Question: I have written a function to calculate distance and reflect in a textview in list view. Now this is giving Array Index Out Of Bounds Exception. What might be the fault here.? Because the rest of the code used to give results earlier, but after adding this function, this app is crasing.
'''
public class Route extends Activity
{
ImageView exit, home, liveview, pinmap;
ArrayList<String> tolist;
ArrayList<String> distancelist;
List<String> greenl,bluel,redl,yellowl;
ListView list;
String Source,Destination;
Myadapter adapter;
MyDataBase mdb;
Integer[] dis=new Integer[97];
Integer[] disbetween=new Integer[97];
Boolean b=true;
Location mySourceLocation,myTargetLocation;
@Override
protected void onCreate(Bundle savedInstanceState) {
super.onCreate(savedInstanceState);
setContentView(R.layout.routemap);
list=(ListView) findViewById(R.id.listView1);
tolist=new ArrayList<String>();
distancelist=new ArrayList<String>();
mdb=new MyDataBase(this);
mdb.open();
mySourceLocation=new Location("");
myTargetLocation=new Location("");
String[] stops = {
"Bangalore International Exhibition Center", "Jindal", "Manjunathnagar", "Nagasandra", "Dasarahalli", "Jalahalli", "Peenya Industry", "Peenya", "Yeswanthpur Industry", "Yeswanthpur", "Sandal Soap Factory", "Mahalaxmi", "Rajajinagar", "Kuvempu Road", "Srirampura", "Sampige Road", "Kempegowda Interchange", "Chikpet", "K R Market", "National College", "Lalbagh", "South End Circle", "Jayanagar", "R V Road Interchange", "Banashankari", "J P Nagar", "Puttenahalli", "Anjanapura Cross Road", "Krishna Leela Park", "Vajrahalli", "Thaighattapura", "Anjanapura/NICE Junction", "Kengeri", "R V College of Engineering", "Bangalore University Cross", "Rajarajeshwari Nagar", "Nayandahalli", "Mysore Road", "Deepanjali Nagar", "Attiguppe", "Vijayanagar", "Hosahalli", "Magadi Road", "City Railway Station", "Sir M Vishweshwariah", "Vidhana Soudha", "Cubbon Park", "M G Road Interchange", "Trinity", "Halasuru", "Indiranagar", "S V Road", "Baiyyappanahalli", "Jyotipura", "K R Puram", "Mahadevpura", "Garudacharpalya", "Doddanekkundi Induatrial State", "Vishweshwariah Industrial State", "Kundanahalli", "Vydhehi Hospital", "Satya Sai Medical Institute", "ITPB", "Kadugodi Industrial Area", "Ujjwal Vidhyalaya", "Whitefield", "Nagawara", "Arabic College", "Venkateshpura", "Tannery Town", "Pottery Town", "Cantonment Railway Station", "Shivajinagar", "Vellara Junction", "Langford Town", "Mico Bosch", "Dairy Circle", "Swagath Road Cross", "Jayadeva Hospital Interchange", "J P Nagar 4th Phase", "IIMB", "Hulimavu", "Gottigere", "Ragigudda Temple", "BTM Layout", "Silk Board", "HSR Layout", "Oxford College", "Muneshwara Nagar", "Chikkabegur", "Basapura Road", "Hosa Road", "Electronics City 1", "Electronics City 2", "Huskur Road", "Hebbagodi", "Bommasandra"
};
String[] operationalstops = {"M G Road Interchange","Trinity", "Halasuru", "Indiranagar", "S V Road", "Baiyyappanahalli"};
String[] greenline = {"Bangalore International Exhibition Center", "Jindal", "Manjunathnagar", "Nagasandra", "Dasarahalli", "Jalahalli", "Peenya Industry", "Peenya", "Yeswanthpur Industry", "Yeswanthpur", "Sandal Soap Factory", "Mahalaxmi", "Rajajinagar", "Kuvempu Road", "Srirampura", "Sampige Road", "Kempegowda Interchange", "Chikpet", "K R Market", "National College", "Lalbagh", "South End Circle", "Jayanagar", "R V Road Interchange", "Banashankari", "J P Nagar", "Puttenahalli", "Anjanapura Cross Road", "Krishna Leela Park", "Vajrahalli", "Thaighattapura", "Anjanapura/NICE Junction"};
String[] blueline = {"Kengeri", "R V College of Engineering", "Bangalore University Cross", "Rajarajeshwari Nagar", "Nayandahalli", "Mysore Road", "Deepanjali Nagar", "Attiguppe", "Vijayanagar", "Hosahall1i", "Magadi Road", "City Railway Station", "Kempegowda Interchange", "Sir M Vishweshwariah", "Vidhana Soudha", "Cubbon Park", "M G Road Interchange", "Trinity", "Halasuru", "Indiranagar", "S V Road", "Baiyyappanahalli", "Jyotipura", "K R Puram", "Mahadevpura", "Garudacharpalya", "Doddanekkundi Induatrial State", "Vishweshwariah Industrial State", "Kundanahalli", "Vydhehi Hospital", "Satya Sai Medical Institute", "ITPB", "Kadugodi Industrial Area", "Ujjwal Vidhyalaya", "Whitefield"};
String[] redline = {"Nagawara", "Arabic College", "Venkateshpura", "Tannery Town", "Pottery Town", "Cantonment Railway Station", "Shivajinagar", "M G Road Interchange", "Vellara Junction", "Langford Town", "Mico Bosch", "Dairy Circle", "Swagath Road Cross", "Jayadeva Hospital Interchange", "J P Nagar 4th Phase", "IIMB", "Hulimavu", "Gottigere"};
String[] yellowline = {"R V Road Interchange", "Ragigudda Temple", "Jayadeva Hospital Interchange", "BTM Layout", "Silk Board", "HSR Layout", "Oxford College", "Muneshwara Nagar", "Chikkabegur", "Basapura Road", "Hosa Road", "Electronics City 1", "Electronics City 2", "Huskur Road", "Hebbagodi", "Bommasandra"};
greenl=Arrays.asList(greenline);
bluel=Arrays.asList(blueline);
redl=Arrays.asList(redline);
yellowl=Arrays.asList(yellowline);
adapter=new Myadapter();
}
**************************The function causing crash******************************
public void distanceBetweenStations() {
for(int i=0;i<tolist.size();i++)
{
Cursor c1=mdb.getStops(tolist.get(i));
while(c1.moveToNext())
{
if(b)
{
Double lati=c1.getDouble(2);
Double longi=c1.getDouble(3);
mySourceLocation.setLatitude(lati);
mySourceLocation.setLongitude(longi);
disbetween[i]=0;
distancelist.add(disbetween[i].toString());
dis[i]=0;
b=false;
}
else
{
Double lati=c1.getDouble(2);
Double longi=c1.getDouble(3);
myTargetLocation.setLatitude(lati);
myTargetLocation.setLongitude(longi);
dis[i]=(int) mySourceLocation.distanceTo(myTargetLocation);
disbetween[i]=dis[i]-dis[i-1];
distancelist.add(disbetween[i].toString());
Toast.makeText(getApplicationContext(),longi+" "+lati+" "+disbetween[i], 1).show();
}
}
}
adapter.notifyDataSetChanged();
}
*************************The function causing crash*******************************
class Myadapter extends BaseAdapter
{
@Override
public int getCount() {
// TODO Auto-generated method stub
return tolist.size();
}
@Override
public Object getItem(int pos) {
// TODO Auto-generated method stub
return tolist.get(pos);
}
@Override
public long getItemId(int position) {
// TODO Auto-generated method stub
return position;
}
'''
'''
<TextView
android:id="@+id/textView3"
android:layout_width="wrap_content"
android:layout_height="wrap_content"
android:layout_alignParentRight="true"
android:layout_alignParentTop="true"
android:text="Medium Text"
android:textAppearance="?android:attr/textAppearanceMedium" />
<TextView
android:id="@+id/textView4"
android:layout_width="wrap_content"
android:layout_height="wrap_content"
android:layout_alignParentRight="true"
android:layout_alignParentTop="true"
android:layout_marginTop="22dp"
android:text="Medium Text"
android:textAppearance="?android:attr/textAppearanceMedium" />
<TextView
android:id="@+id/textView1"
android:layout_width="wrap_content"
android:layout_height="wrap_content"
android:layout_alignBottom="@+id/textView4"
android:layout_alignParentLeft="true"
android:layout_alignParentTop="true"
android:layout_toLeftOf="@+id/textView3"
android:text="Large Text"
android:gravity="center"
android:textAppearance="?android:attr/textAppearanceLarge" />
</RelativeLayout>
'''
'''
<LinearLayout xmlns:android="http://schemas.android.com/apk/res/android"
xmlns:tools="http://schemas.android.com/tools"
android:layout_width="match_parent"
android:layout_height="match_parent"
android:background="@drawable/backfront"
android:orientation="vertical" >
<LinearLayout
android:layout_width="match_parent"
android:layout_height="wrap_content"
android:layout_marginBottom="7dp"
android:layout_marginLeft="7dp"
android:layout_marginRight="7dp"
android:layout_marginTop="7dp"
android:background="@drawable/back"
android:orientation="horizontal" >
<TextView
android:id="@+id/RouteText"
android:layout_width="match_parent"
android:layout_height="match_parent"
android:gravity="center"
android:textColor="#FFFFFF" />
</LinearLayout>
<RelativeLayout
android:layout_width="match_parent"
android:layout_height="match_parent"
android:layout_marginBottom="7dp"
android:layout_marginLeft="7dp"
android:layout_marginRight="7dp"
android:layout_marginTop="7dp" >
<ImageView
android:id="@+id/exit"
android:layout_width="wrap_content"
android:layout_height="wrap_content"
android:layout_alignParentBottom="true"
android:layout_alignParentRight="true"
android:layout_marginBottom="10dp"
android:layout_marginTop="10dp"
android:layout_marginRight="20dp"
android:src="@drawable/exitapp" />
<ImageView
android:id="@+id/mapview"
android:layout_width="wrap_content"
android:layout_height="wrap_content"
android:layout_toLeftOf="@id/exit"
android:layout_alignParentBottom="true"
android:layout_marginBottom="10dp"
android:layout_marginTop="10dp"
android:layout_marginRight="20dp"
android:src="@drawable/pinmap" />
<ImageView
android:id="@+id/showlive"
android:layout_width="wrap_content"
android:layout_height="wrap_content"
android:layout_toLeftOf="@id/mapview"
android:layout_alignParentBottom="true"
android:layout_marginBottom="10dp"
android:layout_marginTop="10dp"
android:layout_marginRight="20dp"
android:src="@drawable/pinmap" />
<ImageView
android:id="@+id/home"
android:layout_width="wrap_content"
android:layout_height="wrap_content"
android:layout_toLeftOf="@id/showlive"
android:layout_alignParentBottom="true"
android:layout_marginBottom="10dp"
android:layout_marginTop="10dp"
android:layout_marginRight="20dp"
android:src="@drawable/home" />
<ListView
android:id="@+id/listView1"
android:layout_width="match_parent"
android:layout_height="wrap_content"
android:layout_above="@+id/exit"
android:paddingBottom="30dp" >
</ListView>
</RelativeLayout>
</LinearLayout>
'''

'''
12-10 12:49:31.577: E/AndroidRuntime(20793): FATAL EXCEPTION: main
12-10 12:49:31.577: E/AndroidRuntime(20793): java.lang.RuntimeException: Unable to start activity ComponentInfo{veniteck.solutions.mapmymetro/veniteck.solutions.mapmymetro.Route}: java.lang.ArrayIndexOutOfBoundsException: length=97; index=-1
12-10 12:49:31.577: E/AndroidRuntime(20793): at android.app.ActivityThread.performLaunchActivity(ActivityThread.java:2077)
12-10 12:49:31.577: E/AndroidRuntime(20793): at android.app.ActivityThread.handleLaunchActivity(ActivityThread.java:2104)
12-10 12:49:31.577: E/AndroidRuntime(20793): at android.app.ActivityThread.access$600(ActivityThread.java:134)
12-10 12:49:31.577: E/AndroidRuntime(20793): at android.app.ActivityThread$H.handleMessage(ActivityThread.java:1247)
12-10 12:49:31.577: E/AndroidRuntime(20793): at android.os.Handler.dispatchMessage(Handler.java:99)
12-10 12:49:31.577: E/AndroidRuntime(20793): at android.os.Looper.loop(Looper.java:154)
12-10 12:49:31.577: E/AndroidRuntime(20793): at android.app.ActivityThread.main(ActivityThread.java:4624)
12-10 12:49:31.577: E/AndroidRuntime(20793): at java.lang.reflect.Method.invokeNative(Native Method)
12-10 12:49:31.577: E/AndroidRuntime(20793): at java.lang.reflect.Method.invoke(Method.java:511)
12-10 12:49:31.577: E/AndroidRuntime(20793): at com.android.internal.os.ZygoteInit$MethodAndArgsCaller.run(ZygoteInit.java:809)
12-10 12:49:31.577: E/AndroidRuntime(20793): at com.android.internal.os.ZygoteInit.main(ZygoteInit.java:576)
12-10 12:49:31.577: E/AndroidRuntime(20793): at dalvik.system.NativeStart.main(Native Method)
12-10 12:49:31.577: E/AndroidRuntime(20793): Caused by: java.lang.ArrayIndexOutOfBoundsException: length=97; index=-1
12-10 12:49:31.577: E/AndroidRuntime(20793): at veniteck.solutions.mapmymetro.Route.distanceBetweenStations(Route.java:161)
12-10 12:49:31.577: E/AndroidRuntime(20793): at veniteck.solutions.mapmymetro.Route.sameline(Route.java:359)
12-10 12:49:31.577: E/AndroidRuntime(20793): at veniteck.solutions.mapmymetro.Route.onCreate(Route.java:90)
12-10 12:49:31.577: E/AndroidRuntime(20793): at android.app.Activity.performCreate(Activity.java:4479)
12-10 12:49:31.577: E/AndroidRuntime(20793): at android.app.Instrumentation.callActivityOnCreate(Instrumentation.java:1050)
12-10 12:49:31.577: E/AndroidRuntime(20793): at android.app.ActivityThread.performLaunchActivity(ActivityThread.java:2041)
1 2-10 12:49:31.577: E/AndroidRuntime(20793): ... 11 more
12-10 12:49:33.191: D/dalvikvm(20793): threadid=11: interp stack at 0x4d442000
'''
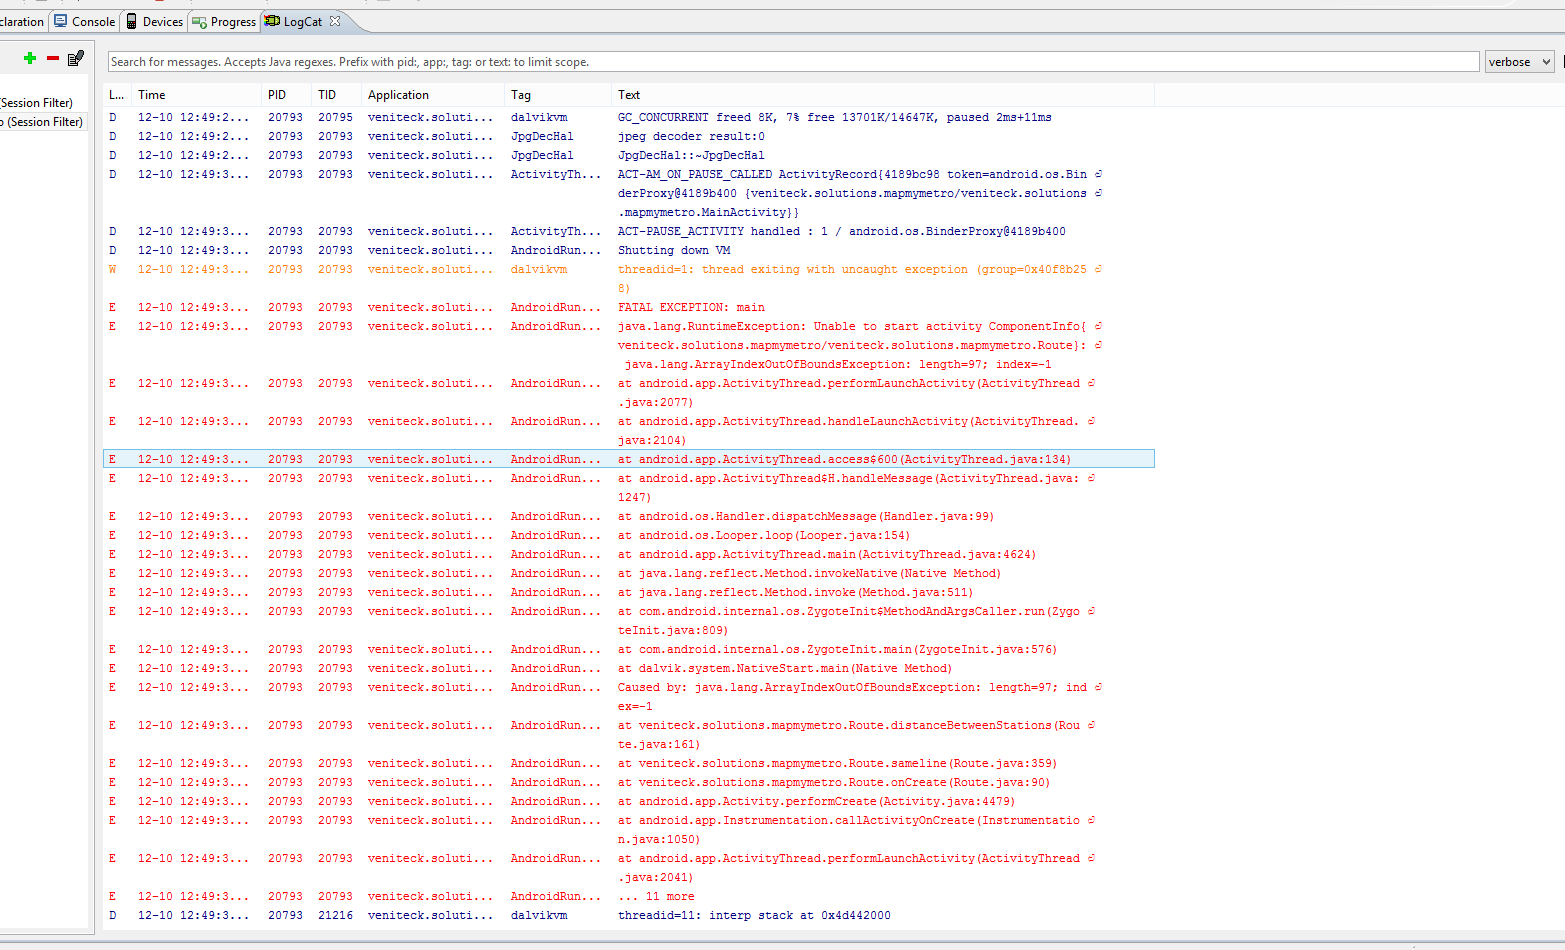
Answer: In your distanceBetweenStations() method you have this line in the else section:
'''
disbetween[i]=dis[i]-dis[i-1];
'''
which will produce ArrayIndexOutOfBoundsException. Why?
In your method, You create cursor:
'''
Cursor c1=mdb.getStops(tolist.get(i));
'''
and start while() loop:
'''
while(c1.moveToNext()) {
'''
If there are more than 1 row in the cursor, on the first iteration, first condition is satisfied (since b is true), so your problematic line won't run yet. But you're setting b to false, so on the second row, your else section is called, and remembering that i is still 0, you have:
'''
disbetween[0] = dis[0] - dis[-1]; <--------- can't access
'''
I'm not sure what you're trying to do, so these are just some ideas how to prevent an exception:
- add a condition:'''
else {
//check for this condition, otherwise for i=0 you will have an exception
if (i>0) {
Double lati=c1.getDouble(2);
Double longi=c1.getDouble(3);
myTargetLocation.setLatitude(lati);
myTargetLocation.setLongitude(longi);
dis[i]=(int) mySourceLocation.distanceTo(myTargetLocation);
disbetween[i]=dis[i]-dis[i-1];
distancelist.add(disbetween[i].toString());
Toast.makeText(getApplicationContext(),longi+" "+lati+" "+disbetween[i], 1).show();
}
else {
//handle the situation if i < 0
}
}
'''
- set b to false somewhere else, instead of second else condition-
As said, you're the one who knows what you want to do, so you should be able to work a solution now.